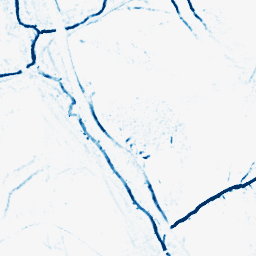
Category: morphological
Decomposition family: morphological_diamond
Decomposition parameters: operation: closing
radius: 3
Upsampling method: linear_exact
Upsampling parameters: scale: 2
Upsampling scale: 2